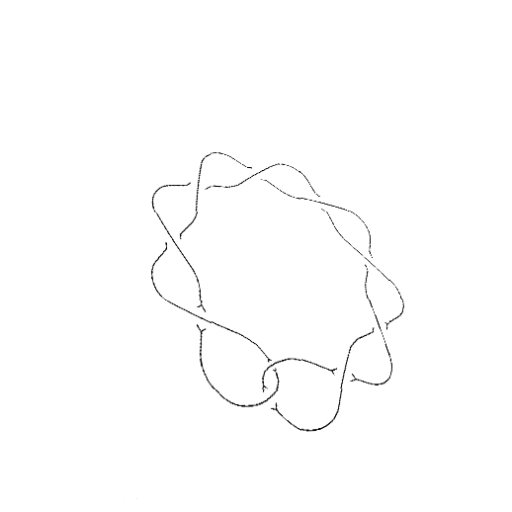
Crossing number: 10